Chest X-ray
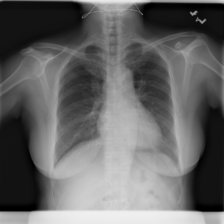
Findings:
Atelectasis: negative
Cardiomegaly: negative
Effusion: negative
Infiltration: negative
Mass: negative
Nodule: negative
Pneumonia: negative
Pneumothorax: negative
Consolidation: negative
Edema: negative
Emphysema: negative
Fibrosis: negative
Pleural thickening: negative
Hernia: negative